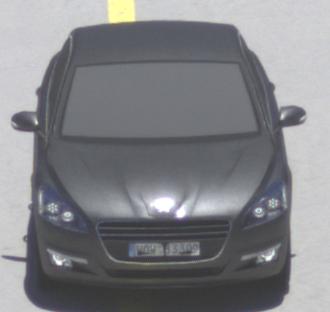
Make: Peugeot
Model: 508 120 VTi
Detailed model: 508 (I) Limousine
Model produced from: 2011/03
Model produced until: 2014/05
Doors: 4
Color: gray
Road condition: dry road
Daytime: midday
Contrast: high contrast